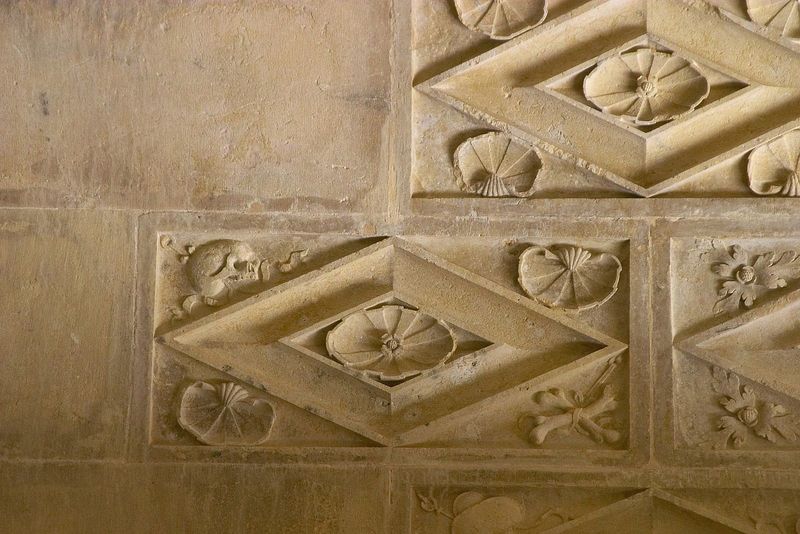
Titel: Kapelle, Capela de Nossa Senhora da Conceicao, in Tomar
Standort: Tomar, Capela de Nossa Senhora da Conceicao (EU - P - Ribatejo)
Schlagwörter: blätter, laub, schatten, sand, blume, blumen, licht, schwarz, weiss, blüten, beige, ornament, wand, rahmen, schädel, stein, decke, blatt, relief, fassade, risse, mauer, linien, querformat, dekor, ornamente, stuck, foto, knochen, vanitas, memento mori, rechteck, linie, mauerwerk, schwarzweiss, raute, rauten, gebein, skelett, rosette, blattwerk, fresken, muschel, fresko, muscheln, totenschädel, rosetten, marmorierung, gebeine, eichenblätter, freimaurer, jakobsmuschel, behauen, steinrelief, konochen